Question: How can I get a list of file from GitHub link?
For example, from this GitHub repository link: 'https://github.com/crs2007/ActiveReport/tree/master/ActiveReport/SQLFiles'
We can see that there are SQL text files:

I would like to get a list of these files:
- - - - - - - - - -
How can I do that?
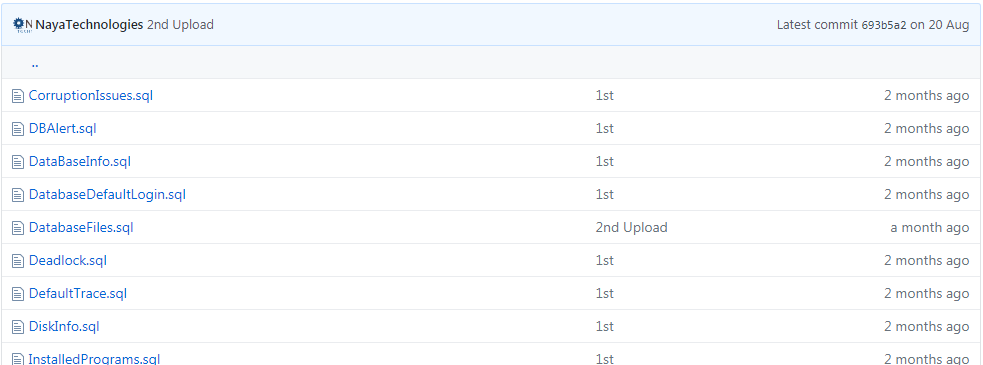
Answer: You should be able to use <URL>
By making a request like:
'''
curl https://api.github.com/repos/crs2007/ActiveReport/contents/ActiveReport
'''
Github will return JSON containing directory contents.
You can do this in C# in multiple ways, using something like <URL> is probably recommended as they ironed out most issues you're likely to encounter. In case you can't use an external library, the example below shows how to use plain HttpClient to achieve the same, albeit with a lot more plumbing involved:
'''
class Program
{
static void Main()
{
Task.Factory.StartNew(async () =>
{
var repoOwner = "crs2007";
var repoName = "ActiveReport";
var path = "ActiveReport";
var httpClientResults = await ListContents(repoOwner, repoName, path);
PrintResults("From HttpClient", httpClientResults);
var octokitResults = await ListContentsOctokit(repoOwner, repoName, path);
PrintResults("From Octokit", octokitResults);
}).Wait();
Console.ReadKey();
}
static async Task<IEnumerable<string>> ListContents(string repoOwner, string repoName, string path)
{
using (var client = GetGithubHttpClient())
{
var resp = await client.GetAsync($"repos/{repoOwner}/{repoName}/contents/{path}");
var bodyString = await resp.Content.ReadAsStringAsync();
var bodyJson = JToken.Parse(bodyString);
return bodyJson.SelectTokens("$.[*].name").Select(token => token.Value<string>());
}
}
static async Task<IEnumerable<string>> ListContentsOctokit(string repoOwner, string repoName, string path)
{
var client = new GitHubClient(new ProductHeaderValue("Github-API-Test"));
// client.Credentials = ... // Set credentials here, otherwise harsh rate limits apply.
var contents = await client.Repository.Content.GetAllContents(repoOwner, repoName, path);
return contents.Select(content => content.Name);
}
private static HttpClient GetGithubHttpClient()
{
return new HttpClient
{
BaseAddress = new Uri("https://api.github.com"),
DefaultRequestHeaders =
{
// NOTE: You'll have to set up Authentication tokens in real use scenario
// NOTE: as without it you're subject to harsh rate limits.
{"User-Agent", "Github-API-Test"}
}
};
}
static void PrintResults(string source, IEnumerable<string> files)
{
Console.WriteLine(source);
foreach (var file in files)
{
Console.WriteLine($" -{file}");
}
}
}
'''